Три тигра одновременно начинают движение по горизонтальной поверхности с постоянными по модулю скоростями. Скорость первого тигра в любой момент времени направлена на второго, скорость второго — на третьего, а скорость третьего - на первого. В начальный момент времени тигры образуют прямоугольный треугольник с катетами, равными $L$ (см. рис.). Считайте размеры тигров много меньшими $L$.  Модуль скорости первого тигра $v_1=v$, где $v$ — известная величина, а скорости второго и третьего тигров $v_2$ и $v_3$ таковы, что в процессе движения углы в треугольнике $ABC$, образованном тиграми, остаются постоянными. Введём систему координат так, как показано на рисунке. Начало координат совпадает с положением первого тигра в момент старта (точкой $A$). При ответе на первые три вопроса считайте, что тигры не проскальзывают по поверхности и могут развивать любое усилие. Найдите:
время $t$, через которое тигры встретятся;
модули скоростей второго и третьего тигров $v_2$ и $v_3$;
координаты $\left(x{,}y\right)$ точки, в которой тигры встретятся. В действительности движение тигров ограничивается коэффициентами трения их лап о поверхность. Для каждого тигра он одинаков и равен $\mu$. Ускорение свободного падения $g$.
В течение какого времени $\tau$ с момента старта тигры могут поддерживать такое движение?
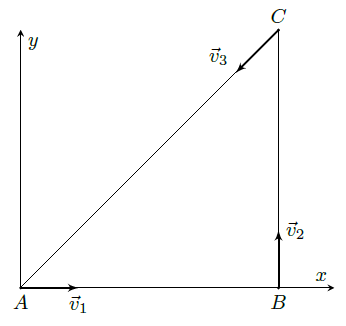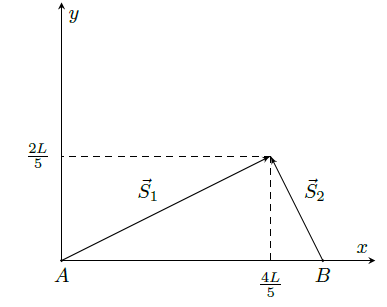
время $t$, через которое тигры встретятся;
Решение: Поскольку углы в треугольнике, образованном тиграми, остаются постоянными, то в любой момент времени образованный тиграми треугольник подобен исходному. Из этого следует, что все тигры встретятся одновременно. Найдем скорость изменения расстояния $АB$. Так как модули скоростей тигров и углы между ними остаются постоянными, то искомая скорость равна $v_{AB}=v_1$ и она постоянна. Время до встречи первого и второго тигров равно $t=L/v$.
Ответ: $t=L/v$

модули скоростей второго и третьего тигров $v_2$ и $v_3$;
Решение: Выразим скорости изменения расстояний $BC$ и $AC$: $$v_{BC}=v_2+\cfrac{v_3}{\sqrt 2},$$ $$v_{AC}=v_3+\cfrac{v_1}{\sqrt 2}.$$ Поскольку углы в треугольнике $ABC$ остаются постоянными, сохраняются и соотношения между его сторонами. Это означает, что скорости изменений сторон треугольника им пропорциональны: $$\cfrac{v_{AB}}{AB}=\cfrac{v_{BC}}{BC}=\cfrac{v_{AC}}{AC}.$$ Найдём $v_{AC}$: $$\cfrac{v}{L}=\cfrac{v_3+\cfrac{v}{\sqrt2}}{L\sqrt2} \Rightarrow v_3=\cfrac{v}{\sqrt2}.$$ Теперь найдём $v_{BC}$: $$\cfrac{v}{L}=\cfrac{v_2+\cfrac{v}{2}}{L} \Rightarrow v_2=\cfrac{v}{2}.$$
Ответ: $v_2=\cfrac{v}{2}$, $v_3=\cfrac{v}{\sqrt2}$

координаты $\left(x{,}y\right)$ точки, в которой тигры встретятся.
Решение: Поскольку модуль скорости второго тигра всегда вдвое меньше модуля скорости первого тигра, а направления скоростей в любой момент взаимно перпендикулярны, то траектории их движения будут подобны друг другу с коэффициентом подобия 2:1. Отсюда следует, что вектора перемещения также будут взаимно перпендикулярны и отличаться по модулю в два раза. Можно доказать это и строго математически. Рассмотрим малый момент времени $dt$. Пусть угол между скоростью первого тигра и осью $x$ равен $\alpha$, тогда угол между скоростью второго тигра и осью $x$ будет равен $\alpha + 90^\circ$. Запишем изменения координат тигров за малое время: $$dx_1 = v \cos\alpha \cdot dt,$$ $$dy_1 = v \sin⁡\alpha \cdot dt,$$ $$dx_2 = \cfrac{v}{2} \cos⁡{(\alpha + 90^\circ)} \cdot dt = -\cfrac{v}{2} \sin⁡\alpha \cdot dt,$$ $$dy_2 = \cfrac{v}{2} \sin{(\alpha + 90^\circ)} = \cfrac{v}{2} \cos⁡\alpha \cdot dt.$$ Из полученных уравнений видно, что для любого момента времени $dx_1=2dy_2$, $dy_1=-2dx_2$, это означает, что вектора полных перемещений также отличаются в два раза по модулю и взаимно перпендикулярны.
Ответ: $(x_{в}, y_{в})=\left( \cfrac{4L}{5}, \cfrac{2L}{5} \right) $

В течение какого времени $\tau$ с момента старта тигры могут поддерживать такое движение?
Решение: Величины ускорений тигров не должны превышать $\mu g$, поскольку сила трения — единственная сила, действующая на них в горизонтальной плоскости. Ускорения тигров имеют только нормальную компоненту. Заметим, что в любой момент векторы скоростей тигров вращаются с одинаковыми угловыми скоростями, равными угловой скорости $\omega$ вращения треугольника в данный момент времени. Найдём её, рассматривая движение второго тигра относительно первого: $$\omega=\cfrac{v_2}{AB}=\cfrac{v}{2AB},$$ тогда для ускорений получим: $a_1=\omega v_1$, $a_2=\omega v_2$, $a_3=\omega v_3 $. Ускорение первого тигра $a_1$ всегда больше ускорений двух других, значит, он первым не сможет поддерживать данное движение. Для зависимости $a_1$ от времени $t$ получим: $$a_1 (t) = \cfrac{v^2}{2(L-vt)} \leq \mu g,$$ откуда: $$t \leq \cfrac{L}{v} - \cfrac{v}{2\mu g}.$$ Проанализируем полученный ответ. При малых значениях коэффициента трения тигры не смогут даже начать такое движение, поэтому: $\tau=0$ при $\mu\le\cfrac{v^2}{2gL}$, иначе: $\tau=\cfrac{L}{v}-\cfrac{v}{2\mu g}$ при $\mu>\cfrac{v^2}{2gL}$.
Ответ: $\tau=0$ при $\mu\le\cfrac{v^2}{2gL}$, $\tau=\cfrac{L}{v}-\cfrac{v}{2\mu g}$ при $\mu>\cfrac{v^2}{2gL}$
Темы:
T, Механика, Кинематика, Всероссийские, Относительное движение, Ускорение